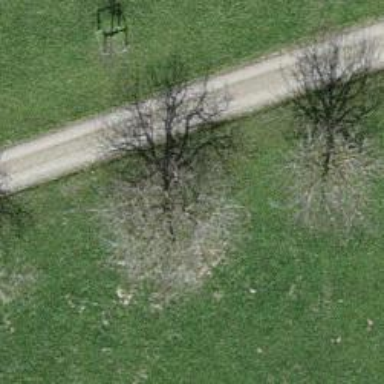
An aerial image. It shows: Agricultural area with deciduous broadleaved trees.